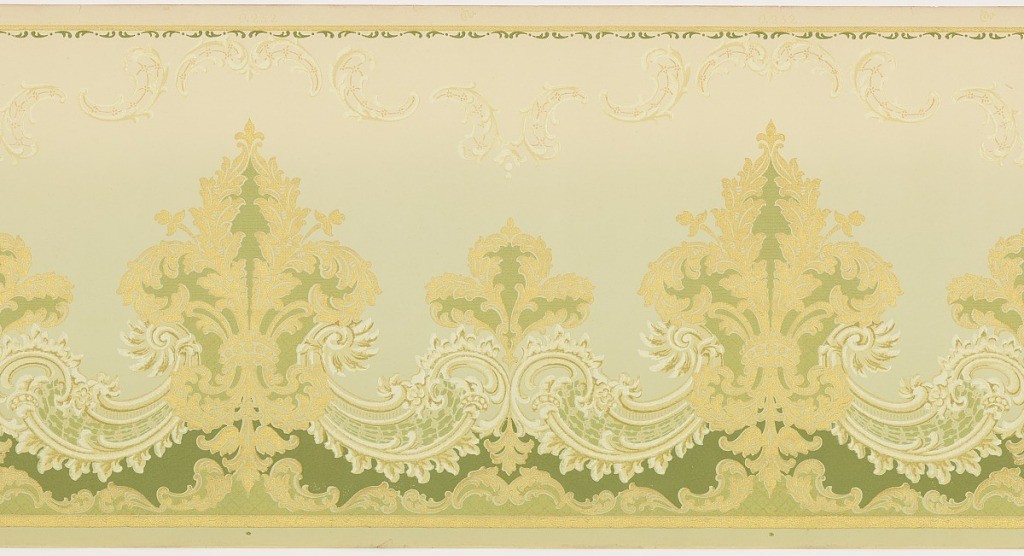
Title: Frieze
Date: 1905–1915
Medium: Machine-printed paper
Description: Frieze featuring large and small fleur-de-lis made of acanthus leaves and connected by a lace-like, scalloped border. The fleur-de-lis repeat horizontally, and rise up from the bottom of the panel. The top is bordered by a thin line of repeating curvilinear shapes, below which is a faint, horizontal pattern of vegetal c scrolls. Design is printed in gold, tan and olive green on a beige ground.